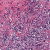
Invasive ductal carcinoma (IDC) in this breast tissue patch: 0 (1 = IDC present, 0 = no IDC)